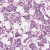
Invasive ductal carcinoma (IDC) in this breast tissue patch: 1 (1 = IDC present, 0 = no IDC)